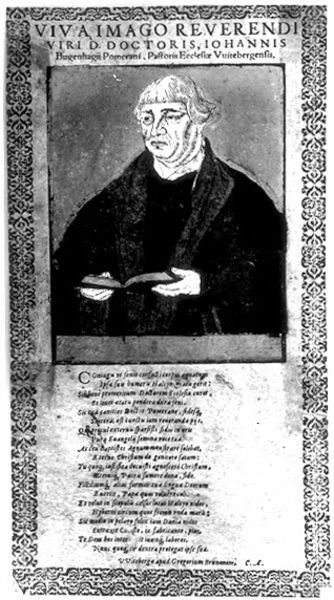
Titel: Bildnis des Johannes Bugenhagen
Künstler: Gregor Bruno
Institution: (Seriendruck)
Schlagwörter: dunkel, hand, mann, umhang, weiß, frankreich, frisur, grau, haar, mund, nase, profil, schwarz, zeichnung, schal, muster, ornament, alt, blond, augen, bibel, falten, gesicht, halten, johannes, kragen, mensch, pelz, rahmen, bild, bildnis, hals, hände, niederlande, portrait, porträt, busch, kirche, geistlicher, gewand, haare, halbfigur, mantel, brustbild, kinn, holzschnitt, schrift, italien, grafik, dick, ernst, inschrift, ornamente, verzierung, robe, revers, fett, alter, buch, religion, druck, schnitt, schwarzweiss, radierung, stich, titel, seite, illustration, text, brille, überschrift, titelblatt, arzt, wissenschaftler, buchseite, talar, prister, pelzkragen, pfarrer, halbprofil, doppelkinn, mittelalter, gedicht, priester, mönch, luther, gelehrter, zeilen, flugblatt, abbildung, gläubig, gebildet, doktor, gen, lebenslauf, wei´, zeile, latein, lateinisch, wörter, martin, evangelium, martin luther, geistliher, seriendruck, codex, ornamentrahmen, schaube, thesen, theologe, schwazr, johannis, ruck, doctor, imago, gelehrtenbildnis, gläubiger, gesichr, kragenb, reverendi, viva, buch geöffnet, lutheraner, c, 95, doctoris, lutherner, gelehrtenportrait, gläub, doktor johannis, doppelking